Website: lowes
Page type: billing-address
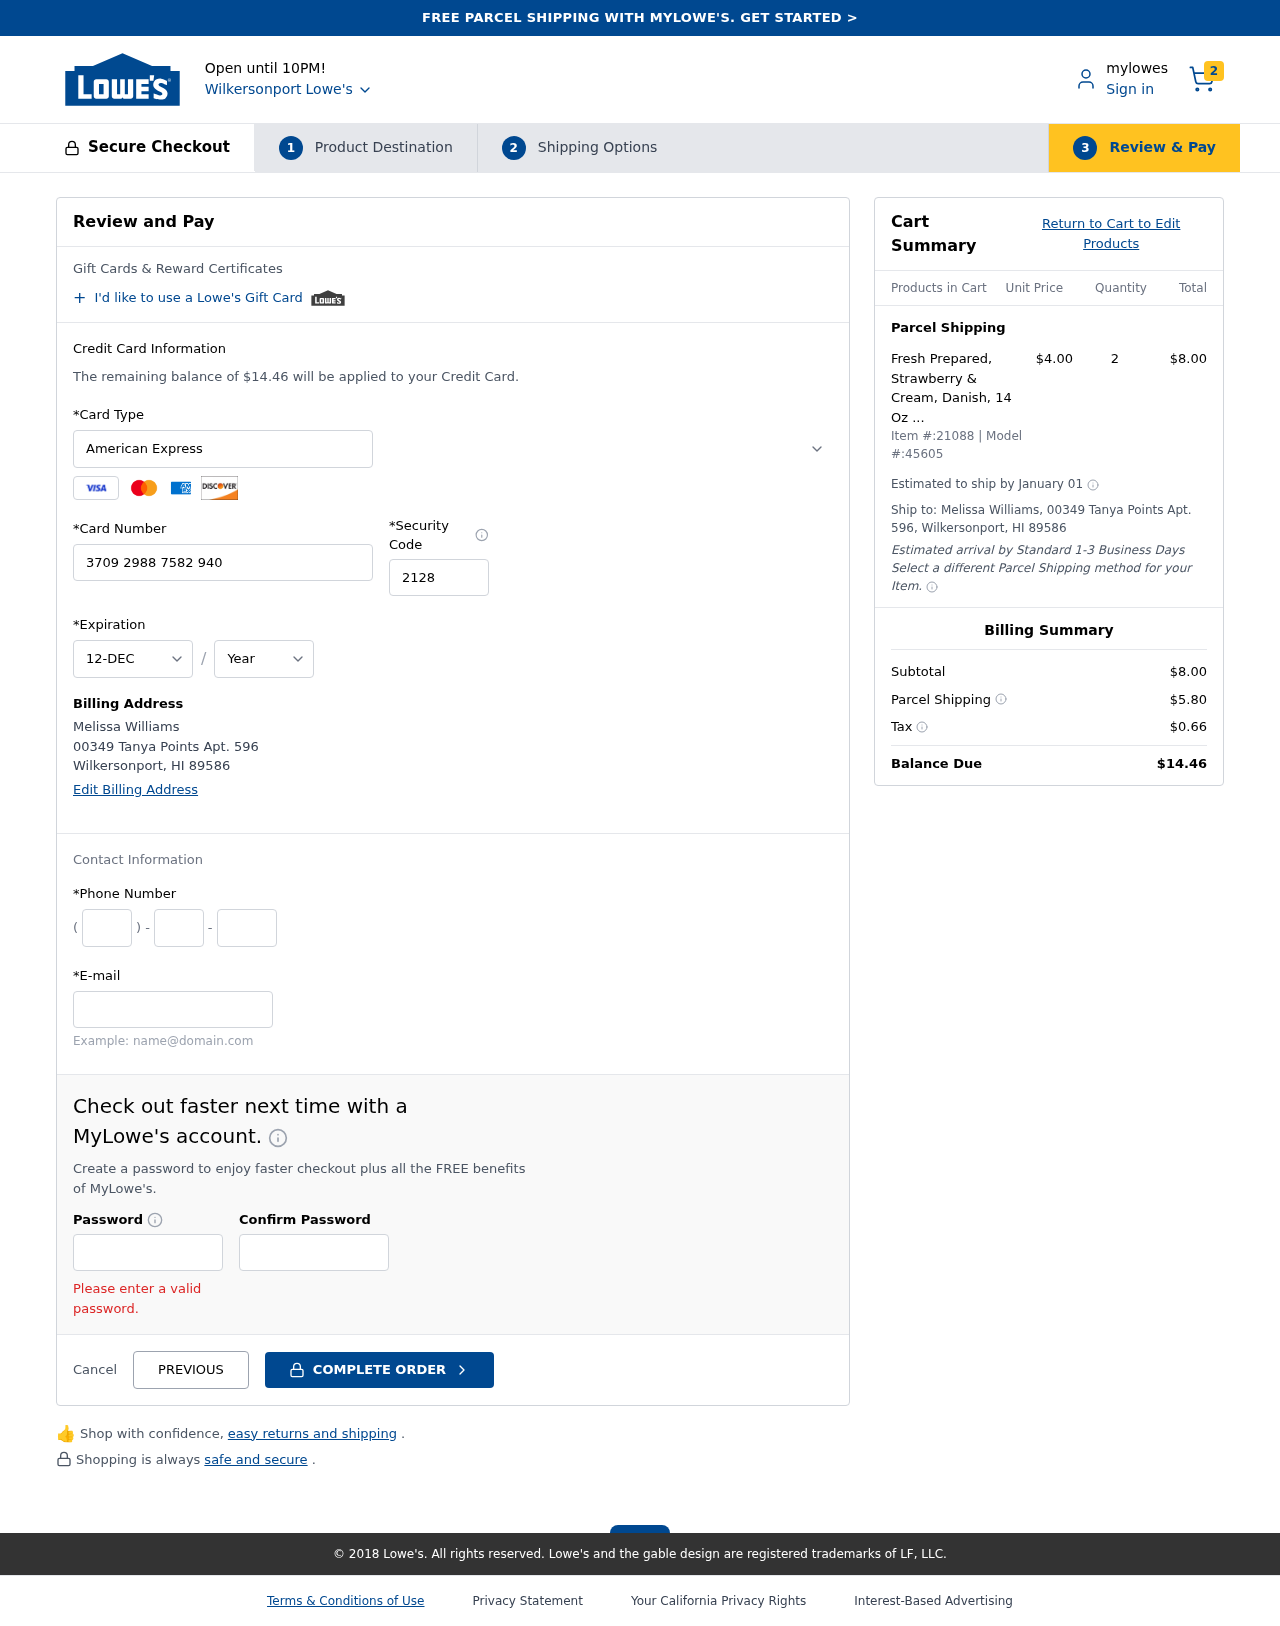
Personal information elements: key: PII_CARD_CVV
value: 2128
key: PII_CARD_EXPIRY_MONTH
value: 12
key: PII_CARD_EXPIRY_YEAR
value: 27
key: PII_CARD_NUMBER
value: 3709 2988 7582 940
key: PII_CARD_TYPE
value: American Express
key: PII_CITY
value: Wilkersonport
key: PII_CITY_STATE_ZIP
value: Wilkersonport, HI 89586
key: PII_EMAIL
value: mwilliams@yahoo.com
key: PII_FULLNAME
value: Melissa Williams
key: PII_PHONE_AREA
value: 643
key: PII_PHONE_PREFIX
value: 888
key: PII_PHONE_SUFFIX
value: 3957
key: PII_STREET
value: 00349 Tanya Points Apt. 596
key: PII_FULLNAME2
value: Melissa Williams
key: PII_STREET2
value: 00349 Tanya Points Apt. 596
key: PII_CITY_STATE_ZIP2
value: Wilkersonport, HI 89586
Product elements: key: PRODUCT1_NAME
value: Fresh Prepared, Strawberry & Cream, Danish, 14 Oz (4 Count)
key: PRODUCT1_PRICE
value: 4
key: PRODUCT1_QUANTITY
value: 2
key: PRODUCT_ITEM_NUMBER
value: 21088
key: PRODUCT_MODEL_NUMBER
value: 45605
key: PRODUCT1_LINE_TOTAL
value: $8.00
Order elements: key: ORDER_NUM_ITEMS
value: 2
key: ORDER_TOTAL
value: $14.46
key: ORDER_SHIPPING_DATE
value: January 01
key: ORDER_SUBTOTAL
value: $8.00
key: ORDER_SHIPPING_COST
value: $5.80
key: ORDER_TAX
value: $0.66